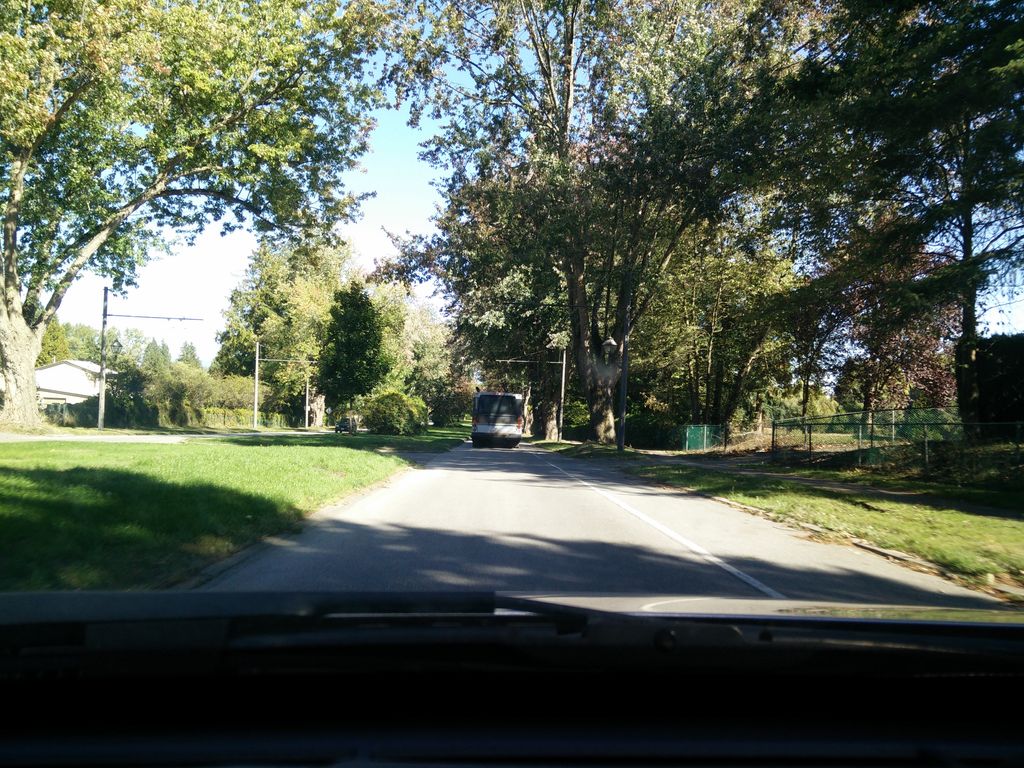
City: vancouver